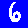
Digit: 6